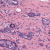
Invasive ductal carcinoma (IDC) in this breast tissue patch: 1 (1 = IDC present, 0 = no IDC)